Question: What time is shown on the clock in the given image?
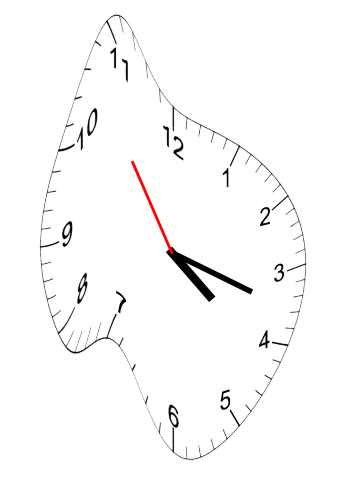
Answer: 04:17:54